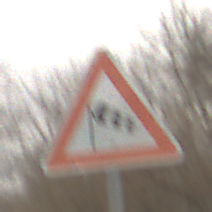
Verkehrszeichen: SeitenwindVonLinks
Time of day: Midday
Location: Outdoor (Nature)
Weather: Overcast
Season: NotSpecified
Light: Natural